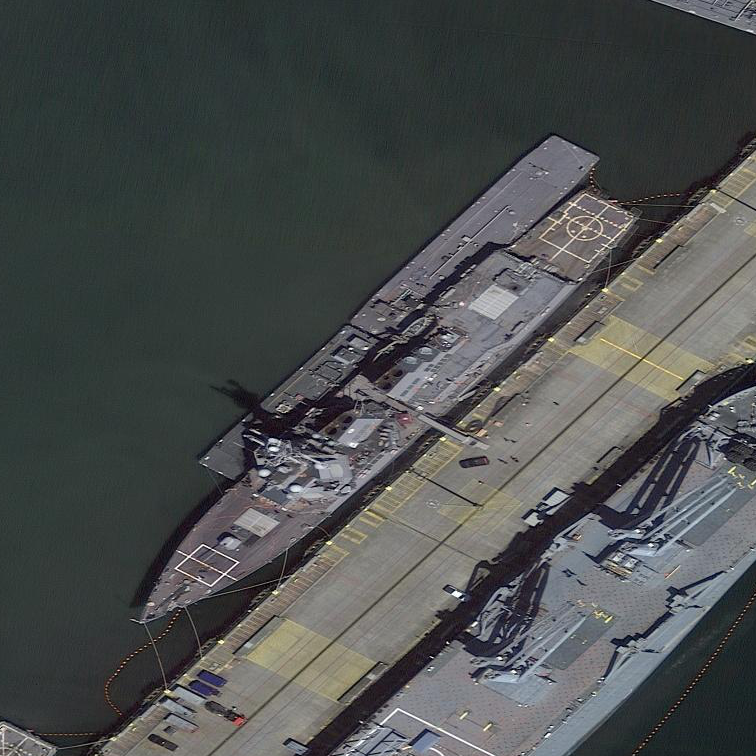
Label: destroyer